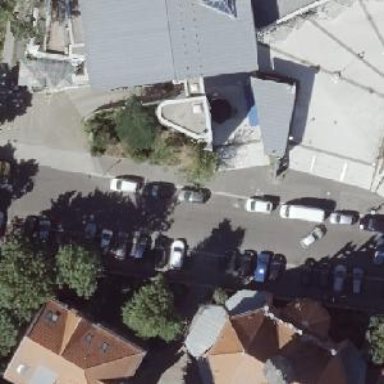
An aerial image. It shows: Residential road with asphalt surface and sidewalks on both sides. There are parallel parking lanes on the left and parking available on the right side of the street.